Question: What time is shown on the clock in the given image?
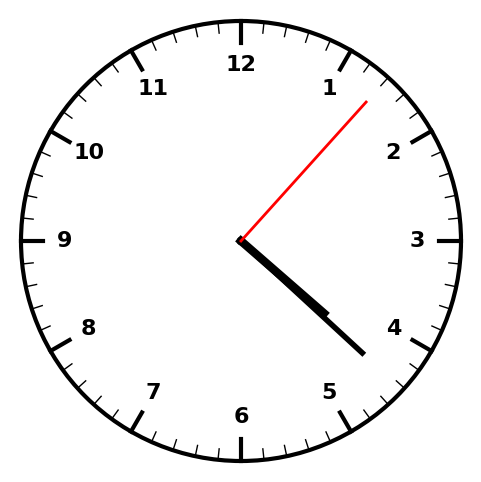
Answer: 04:22:07